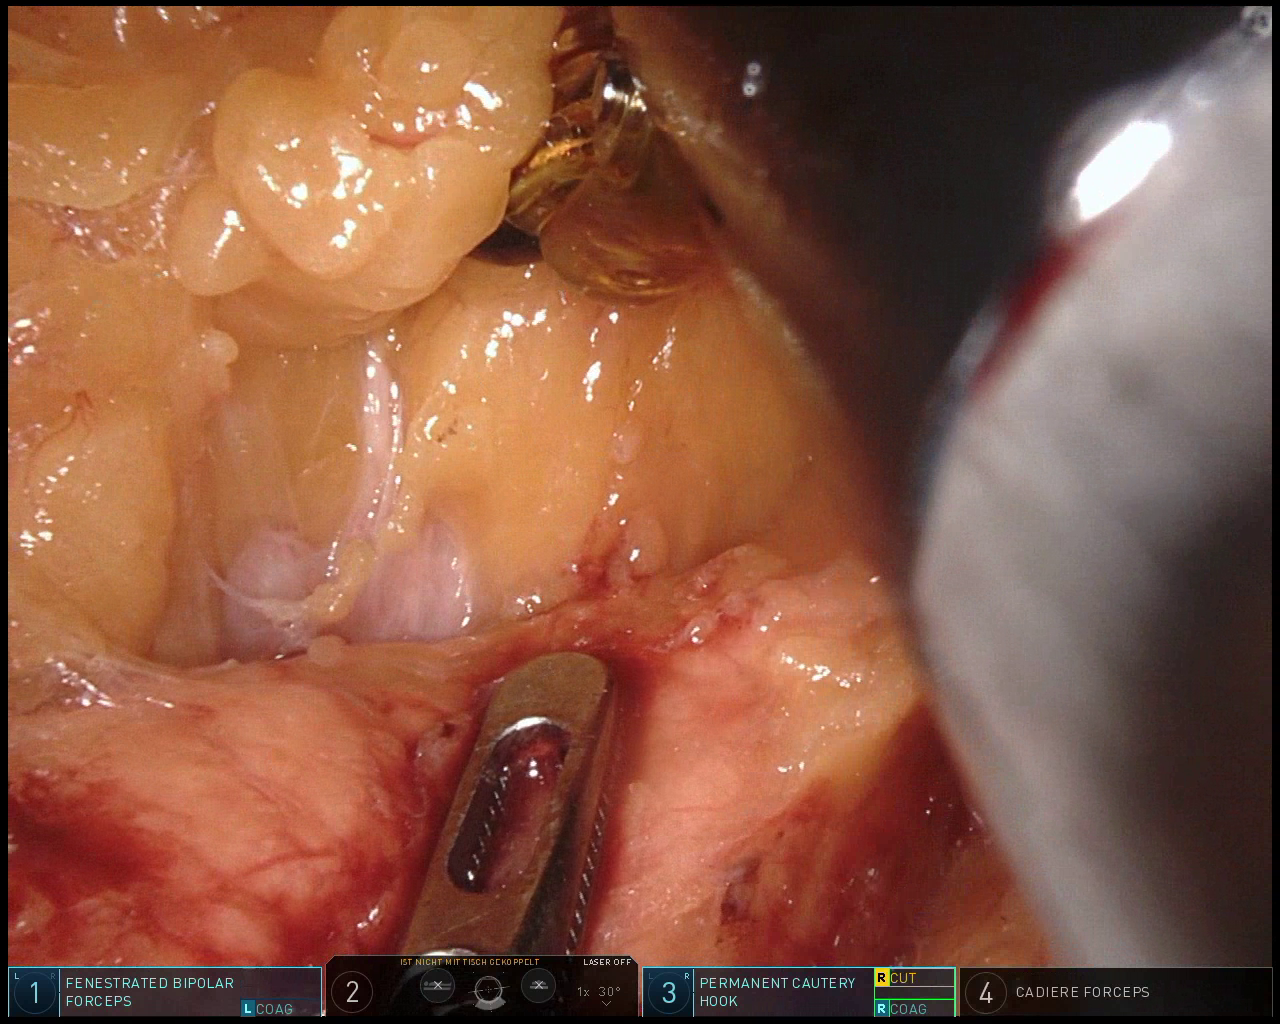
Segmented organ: stomach
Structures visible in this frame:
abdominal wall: no
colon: no
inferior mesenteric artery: no
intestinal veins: no
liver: no
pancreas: yes
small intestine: no
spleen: no
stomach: yes
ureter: no
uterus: no
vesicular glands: no